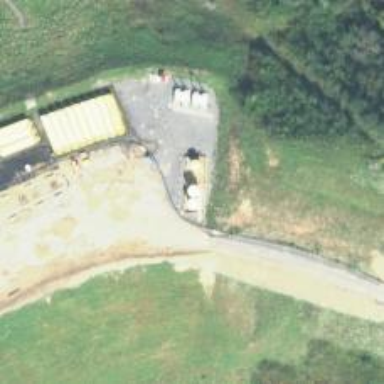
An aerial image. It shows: Storage tank that is man-made.